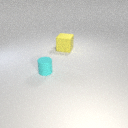
large yellow rubber cube behind small cyan rubber cylinder